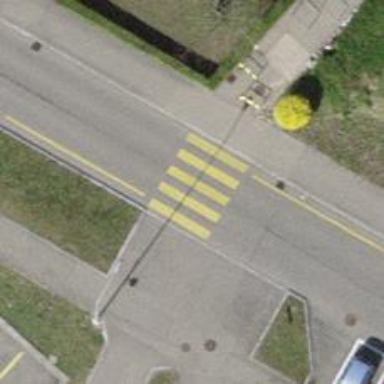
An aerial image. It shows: Marked road crossing.